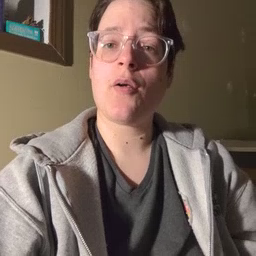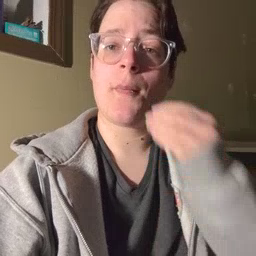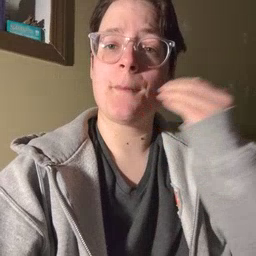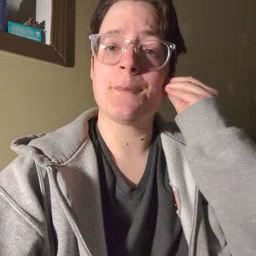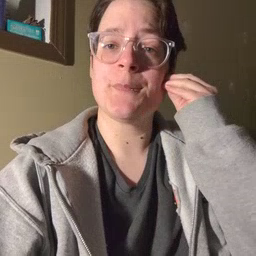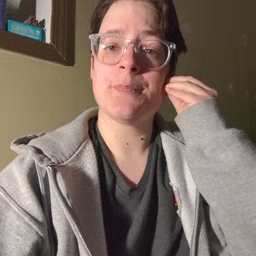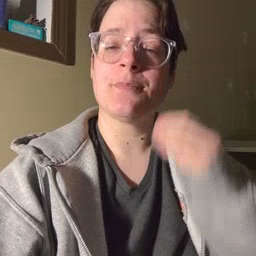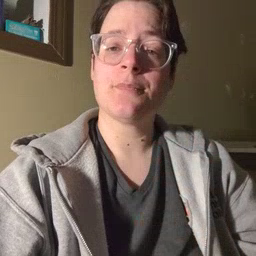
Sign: home